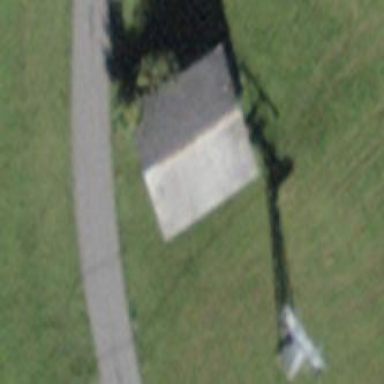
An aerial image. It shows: Rural barn.